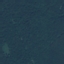
Land use / land cover: Forest